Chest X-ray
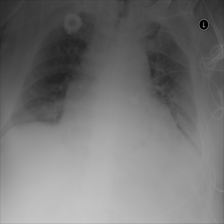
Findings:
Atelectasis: negative
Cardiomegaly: negative
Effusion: negative
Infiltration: negative
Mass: negative
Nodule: negative
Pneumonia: negative
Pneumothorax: negative
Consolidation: negative
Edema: negative
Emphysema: negative
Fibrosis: negative
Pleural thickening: negative
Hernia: negative